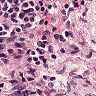
Metastatic tissue present: no